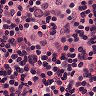
Metastatic tissue present: no